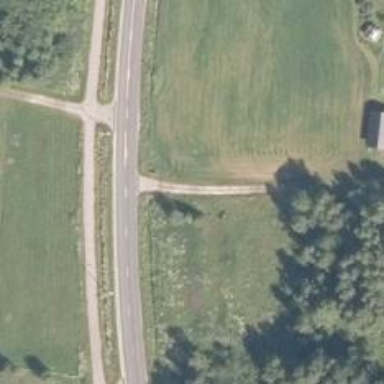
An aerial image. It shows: Driveway leading to service road.